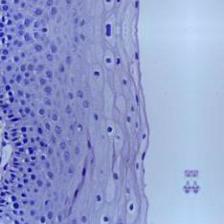
Diagnosis: Normal